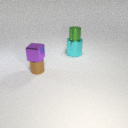
small brown metal cylinder below small purple metal cube